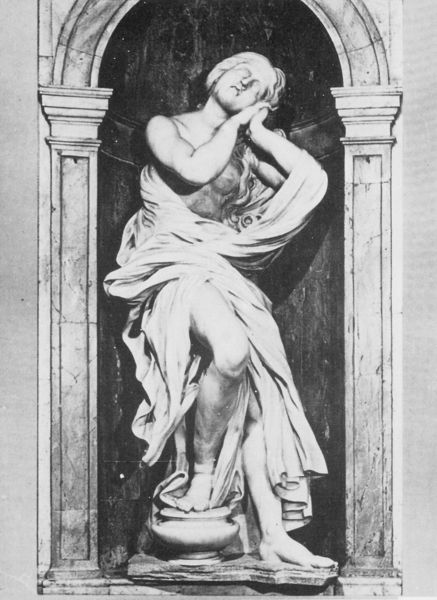
Titel: Hl. Magdalena
Künstler: Giovanni Lorenzo Bernini
Standort: Siena, Dom, cappella Chigi (EU - I - Toskana)
Schlagwörter: kopf, körper, nackt, umhang, brust, frau, tuch, arme, gesicht, hände, haare, skulptur, statue, bein, brüste, füße, schlafend, mauer, pilaster, rundbogen, fotografie, nische, gestützt